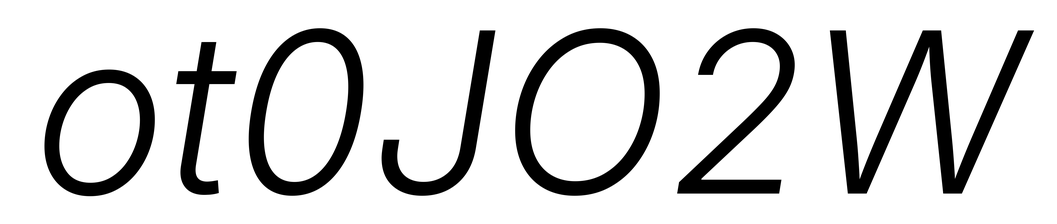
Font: Inter-Italic_Light_Italic